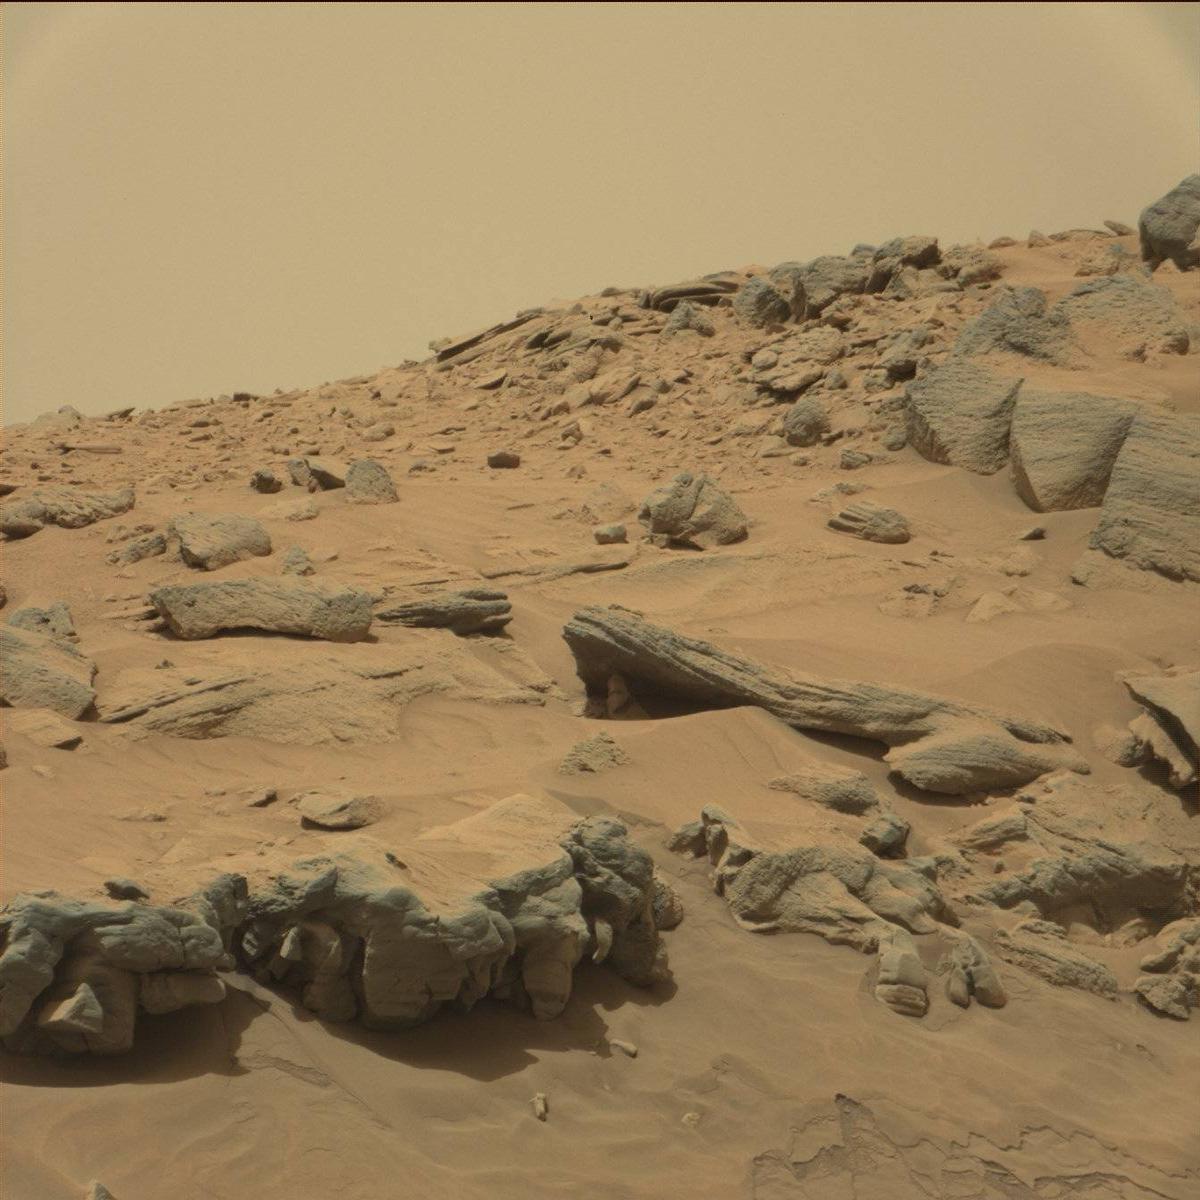
Terrain classes present: Bedrock, Sand / Soil, Sky